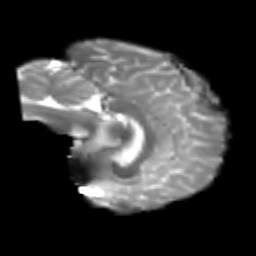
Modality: T2w
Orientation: sagittal
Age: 23
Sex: male
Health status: healthy